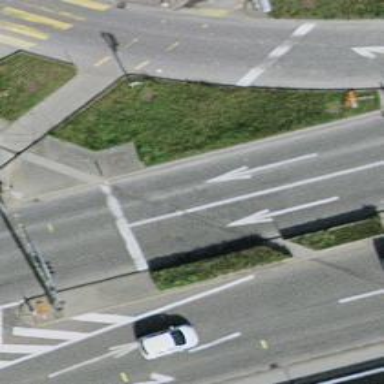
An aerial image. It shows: Road with traffic signals.